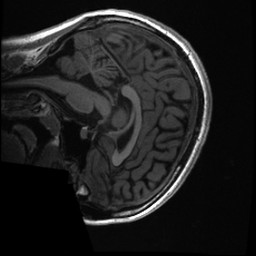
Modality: T1w
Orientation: sagittal
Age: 24
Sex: female